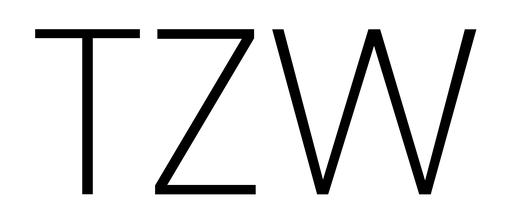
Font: Poppins-ExtraLight